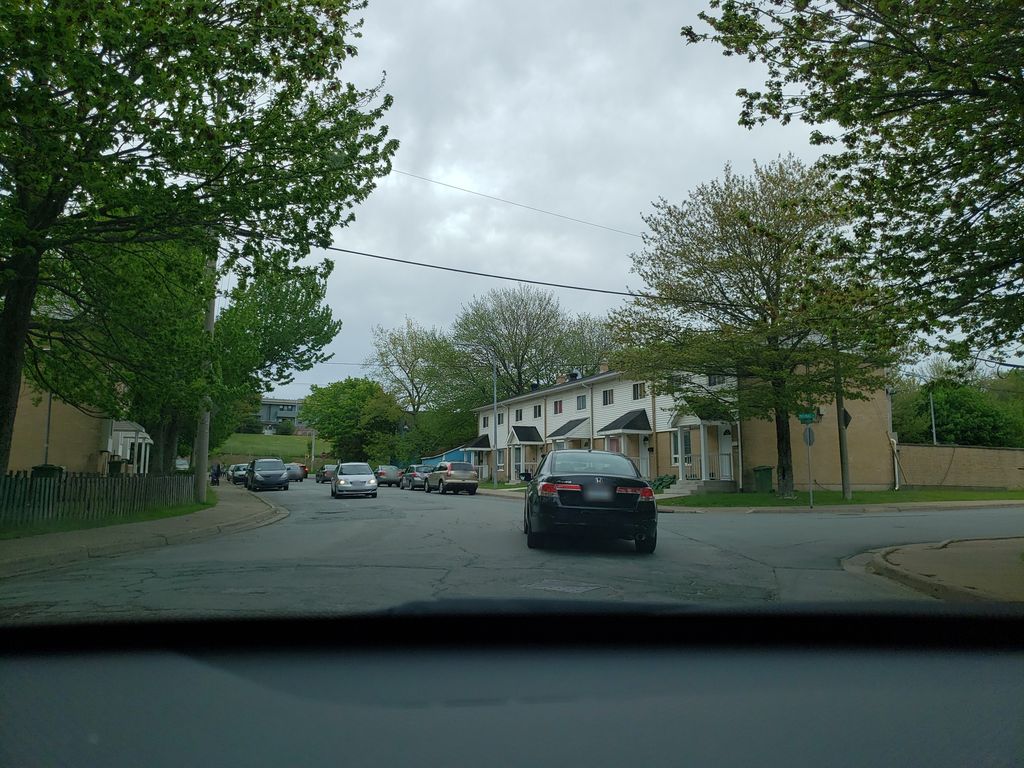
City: halifax